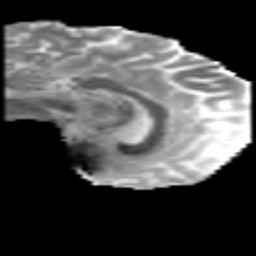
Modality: MD
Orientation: sagittal
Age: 28
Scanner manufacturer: philips
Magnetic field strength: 3 T
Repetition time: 8.612 s
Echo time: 0.1268 s